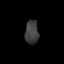
Tissue: skin
Cell type: Epithelial cells
Senescence score: 0.252
Nuclear area (px): 307
Mean DAPI intensity: 63.166